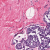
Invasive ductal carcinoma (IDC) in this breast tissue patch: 0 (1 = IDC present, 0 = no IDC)